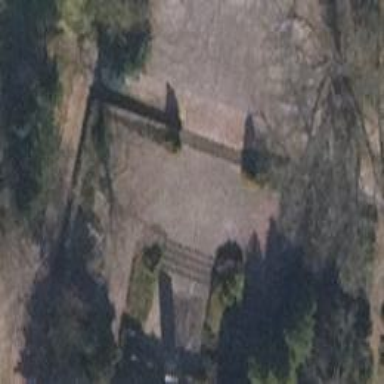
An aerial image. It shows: Memorial site with historic significance.